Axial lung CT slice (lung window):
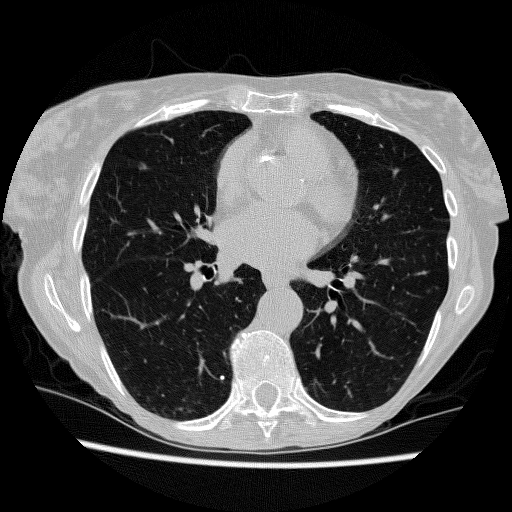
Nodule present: no